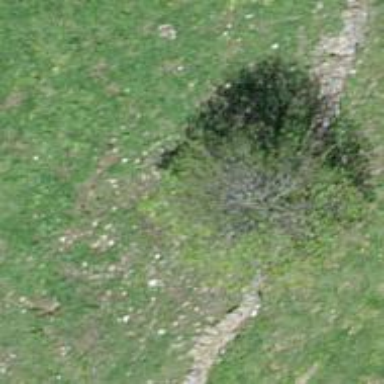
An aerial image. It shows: Needle-leaved tree in natural setting.